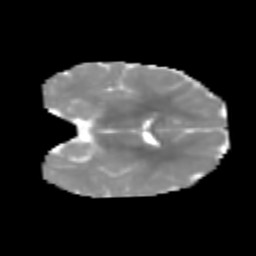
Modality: MD
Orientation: coronal
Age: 6
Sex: female
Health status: healthy